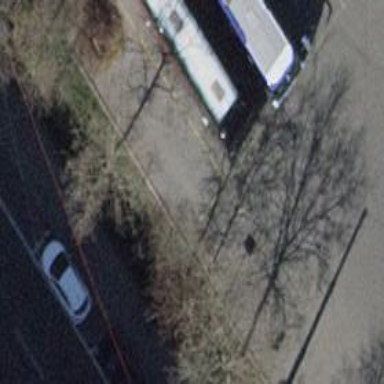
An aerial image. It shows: Parking space designated for buses.